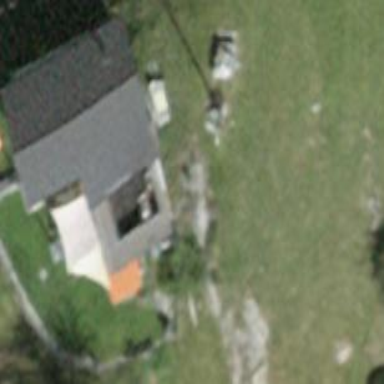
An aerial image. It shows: Hut.